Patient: sex M, age 57
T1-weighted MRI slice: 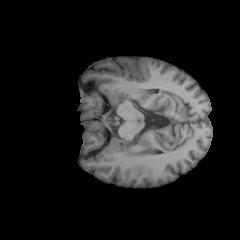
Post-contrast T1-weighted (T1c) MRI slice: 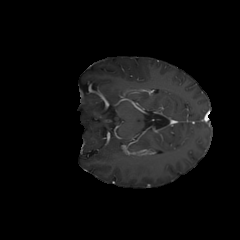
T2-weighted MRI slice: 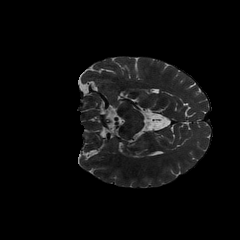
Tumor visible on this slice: no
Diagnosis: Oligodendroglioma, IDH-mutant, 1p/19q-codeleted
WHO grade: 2